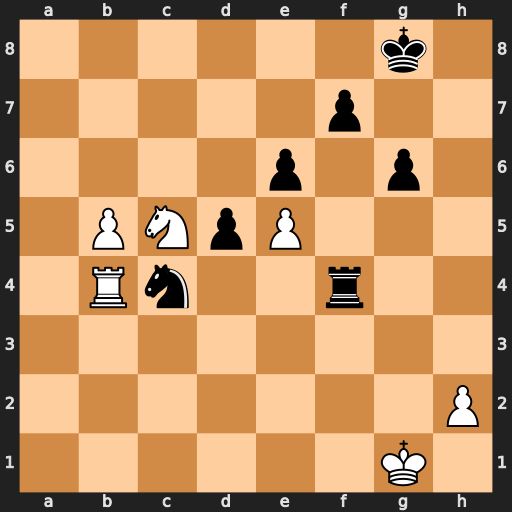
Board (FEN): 6k1/5p2/4p1p1/1PNpP3/1Rn2r2/8/7P/6K1
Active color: w
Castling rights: -
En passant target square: -
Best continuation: b6 Rg4+ Kh1 Nxb6 Rxg4